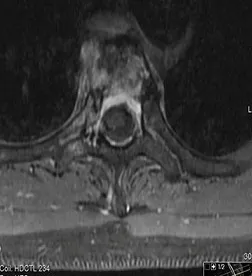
Fat-saturated (FS) T1-weighted MRI with intravenous gadolinium contrast demonstrates compression fracture of vertebral body, and ,the extent of disease in the marrow cavity, soft tissues, and ,epidural space.
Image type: radiology (mri)